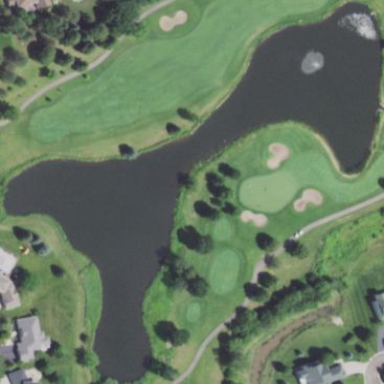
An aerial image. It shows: Water hazard in golf course. The hazard is natural water feature.